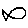
Label: fish